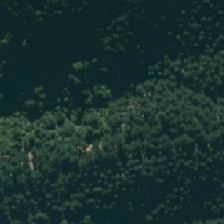
Land cover: indigenous_forest